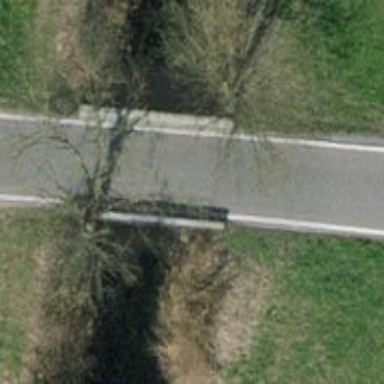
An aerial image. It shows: Tertiary road with asphalt surface.